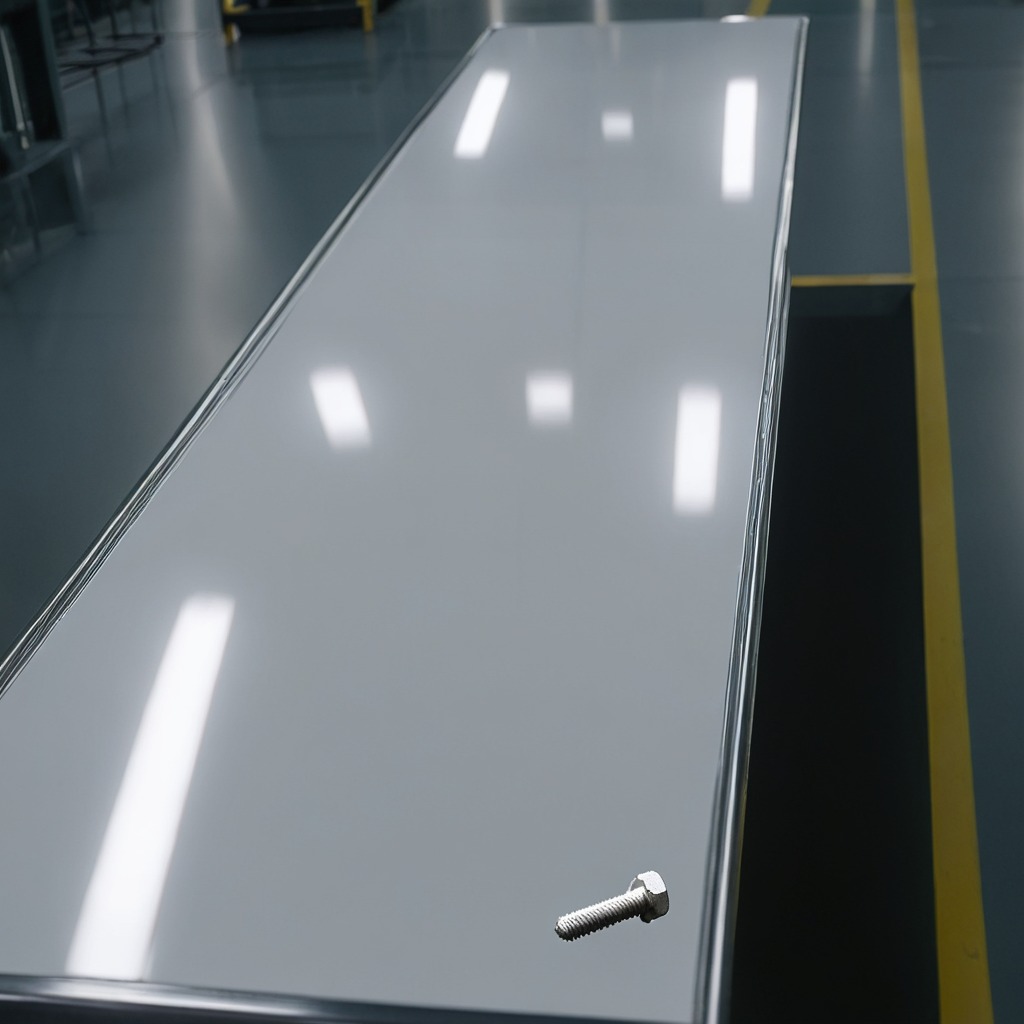
A metal screw lies on the high-gloss table in a ship maintenance bay industrial lighting.